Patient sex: M
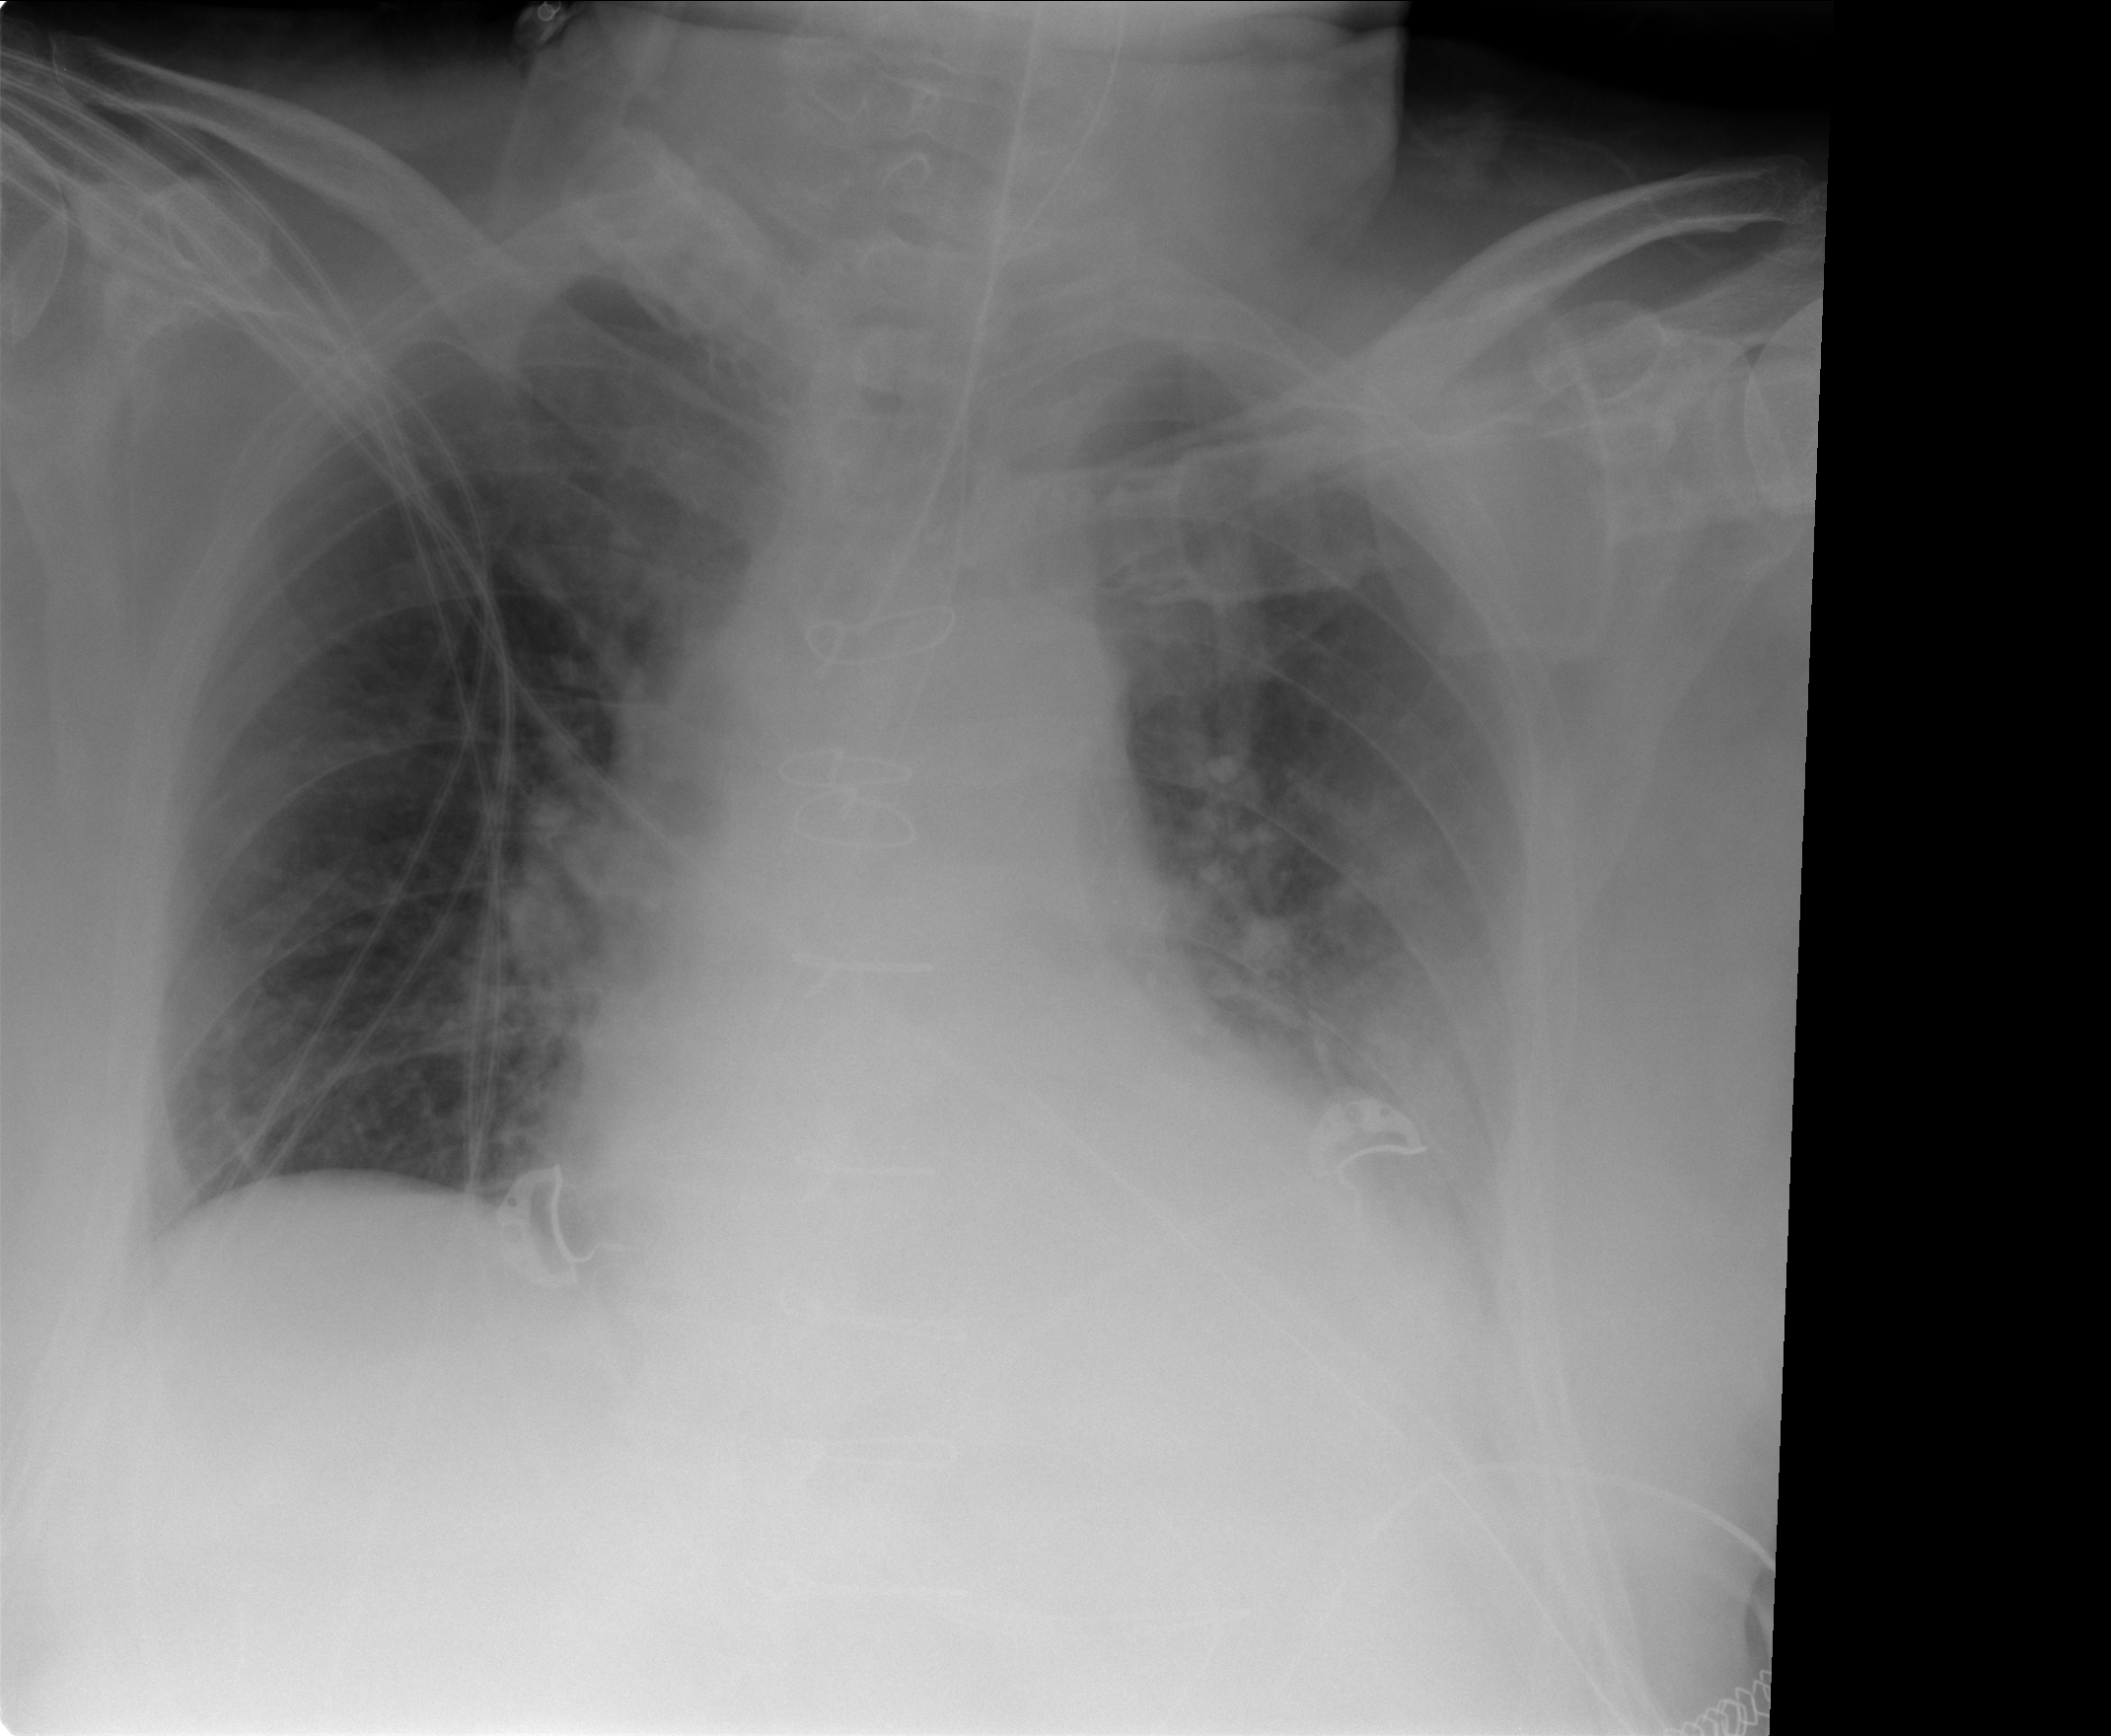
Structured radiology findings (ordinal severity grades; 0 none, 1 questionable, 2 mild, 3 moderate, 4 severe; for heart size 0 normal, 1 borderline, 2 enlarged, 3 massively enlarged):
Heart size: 2
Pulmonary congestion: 2
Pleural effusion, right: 1
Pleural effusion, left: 2
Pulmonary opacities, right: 0
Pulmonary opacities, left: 1
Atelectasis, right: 2
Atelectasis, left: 2